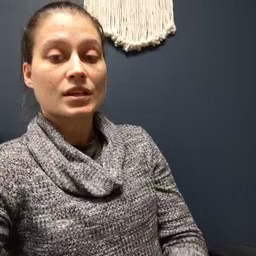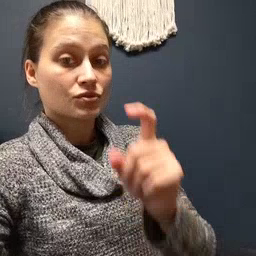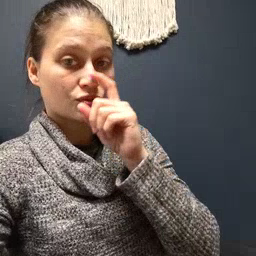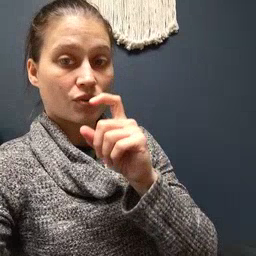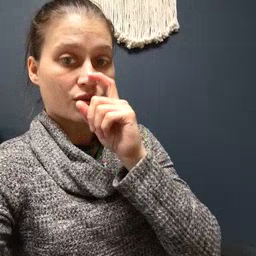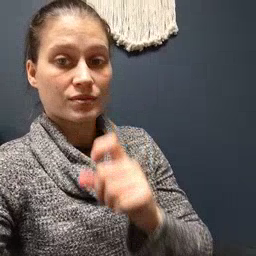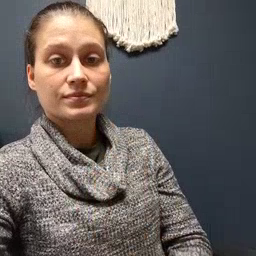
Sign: doll